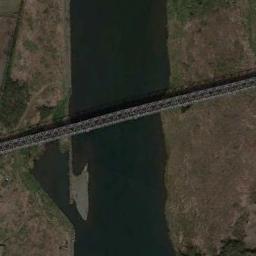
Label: bridge